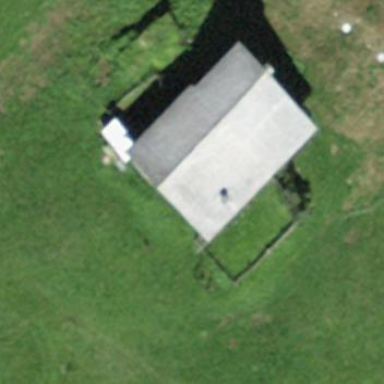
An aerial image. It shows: Farm building.